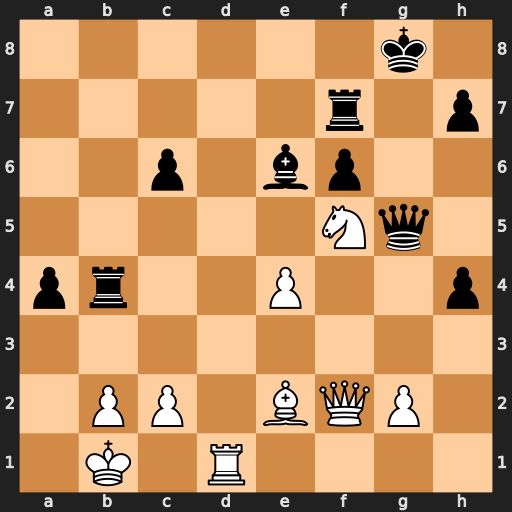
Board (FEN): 6k1/5r1p/2p1bp2/5Nq1/pr2P2p/8/1PP1BQP1/1K1R4
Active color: w
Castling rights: -
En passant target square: -
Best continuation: Rd8+ Rf8 Rxf8+ Kxf8 Qc5+